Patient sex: M
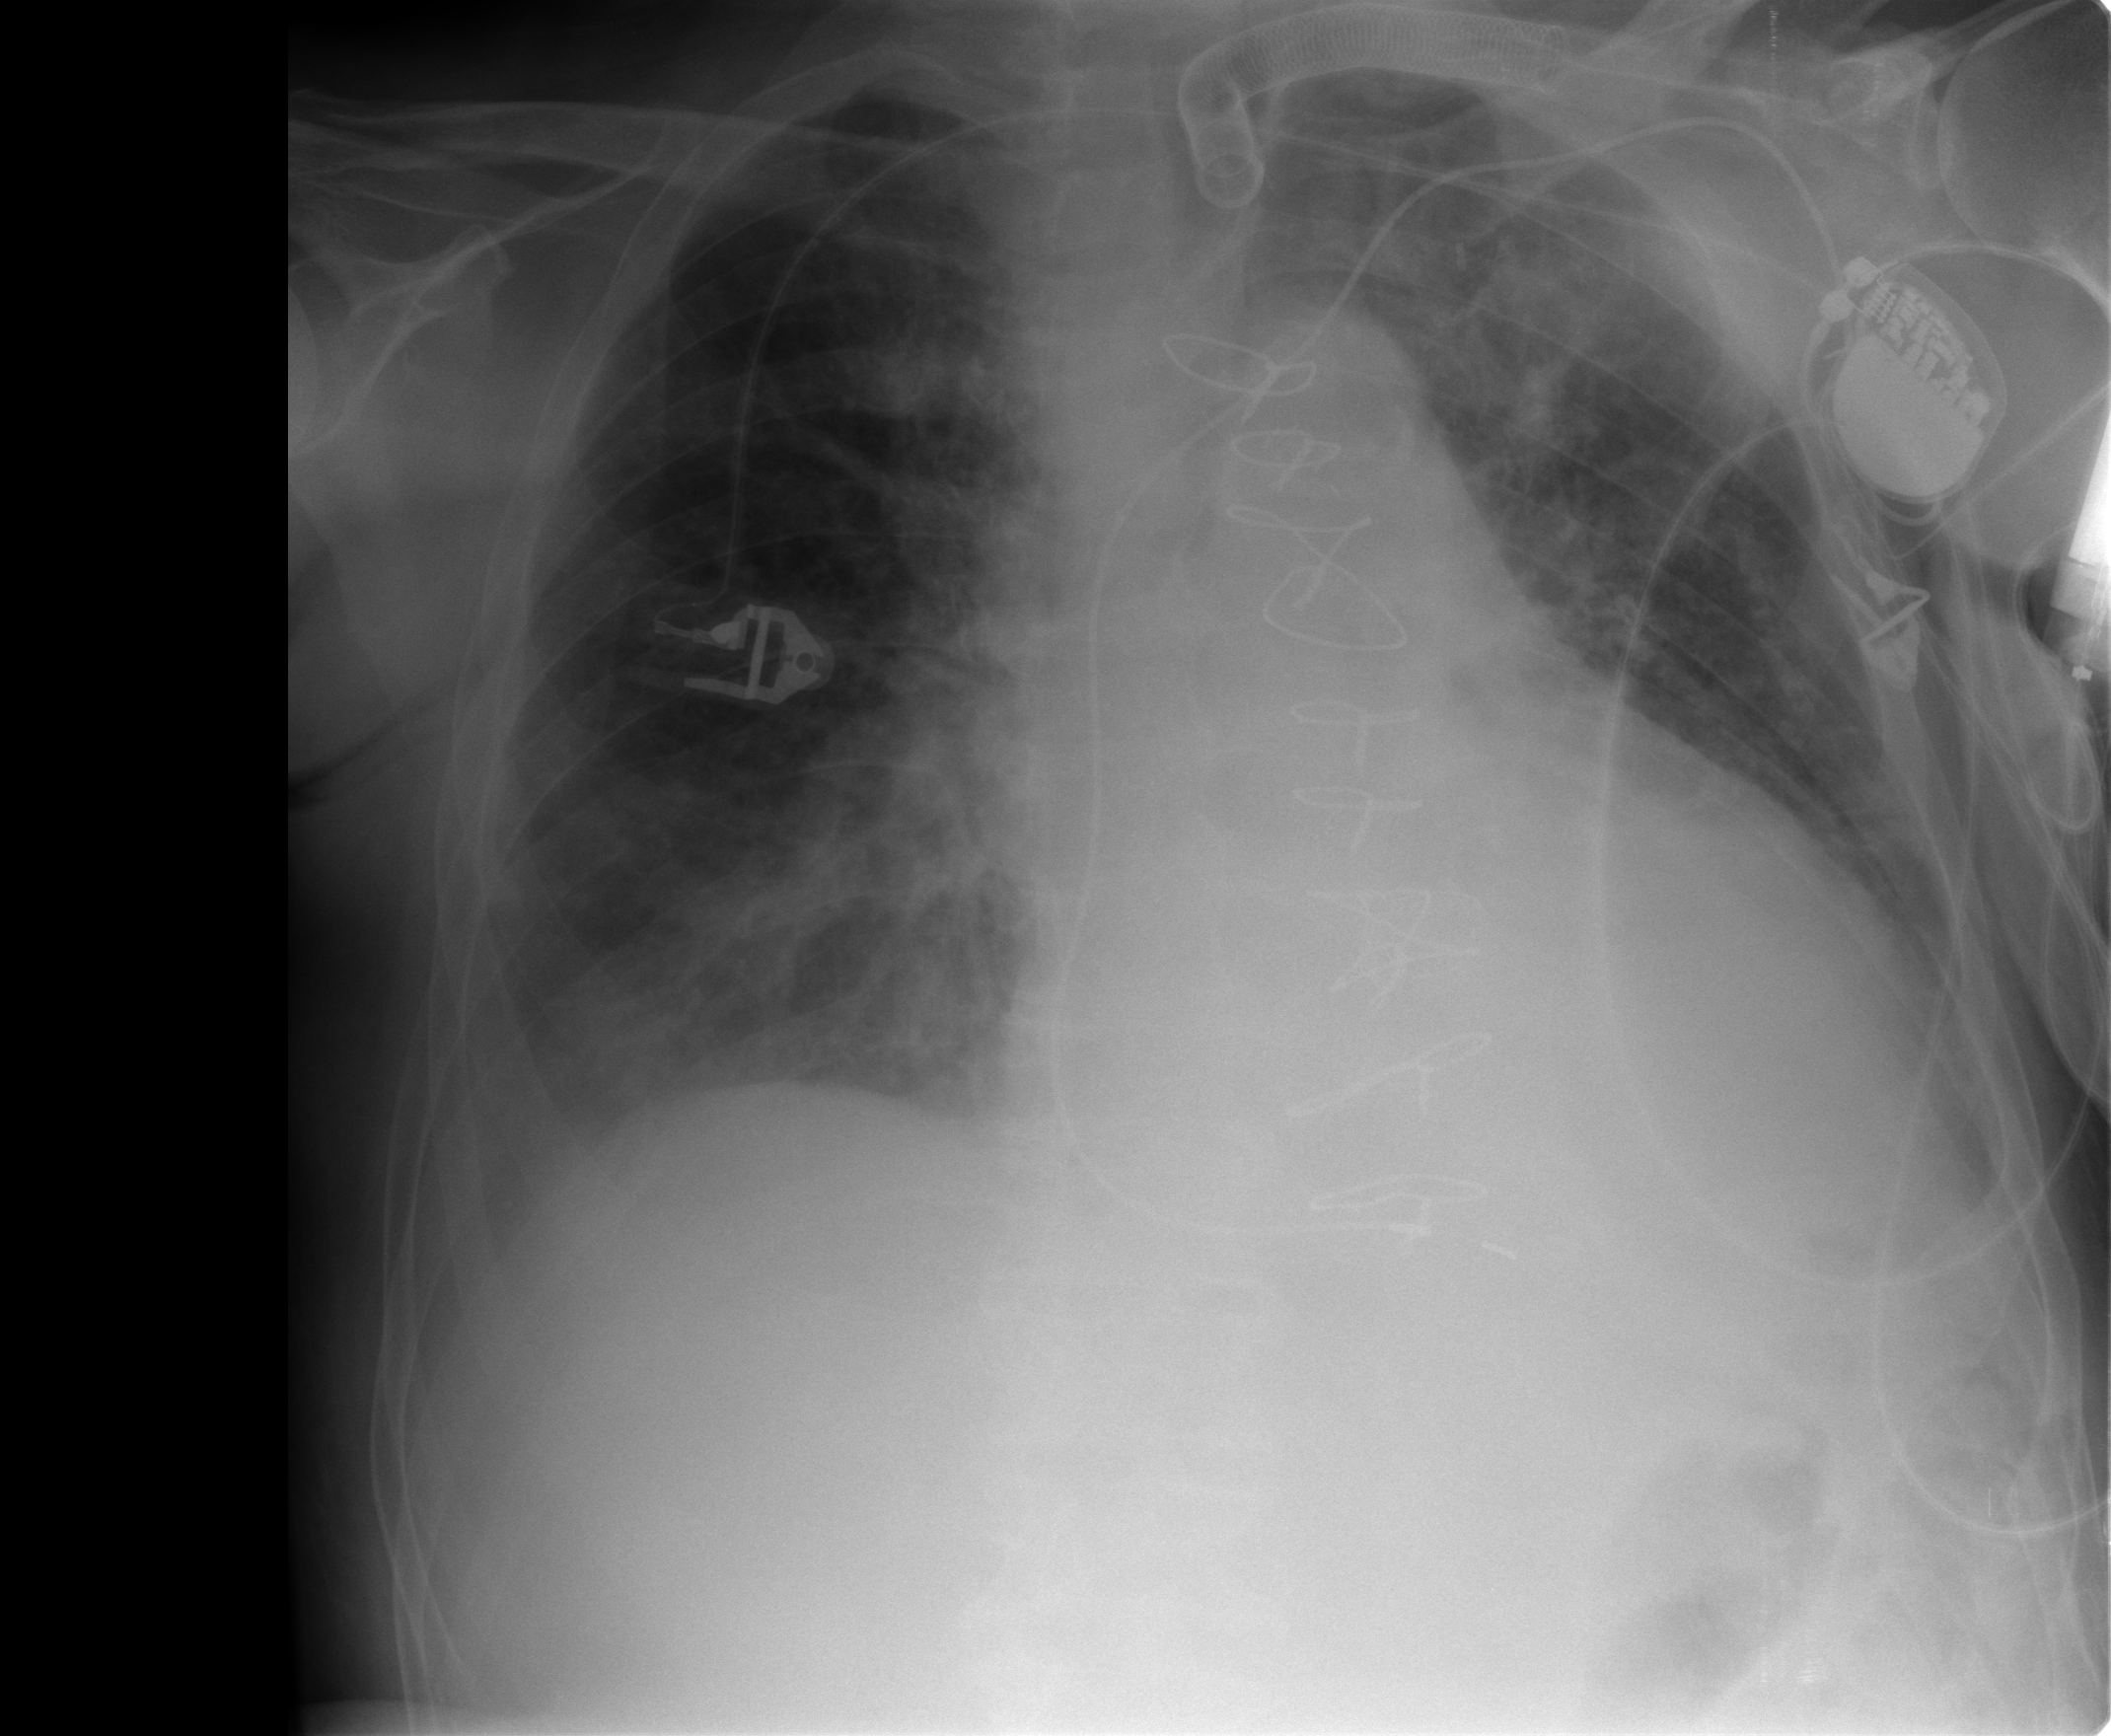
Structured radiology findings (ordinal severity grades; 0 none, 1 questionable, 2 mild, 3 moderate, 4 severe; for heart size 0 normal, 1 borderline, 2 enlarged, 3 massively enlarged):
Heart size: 2
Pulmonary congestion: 2
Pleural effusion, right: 0
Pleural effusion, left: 1
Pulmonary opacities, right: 1
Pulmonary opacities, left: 0
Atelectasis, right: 2
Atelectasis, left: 0